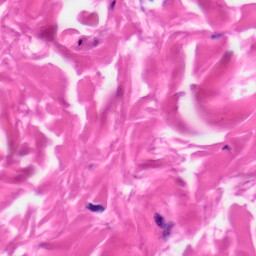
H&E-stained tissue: Skin